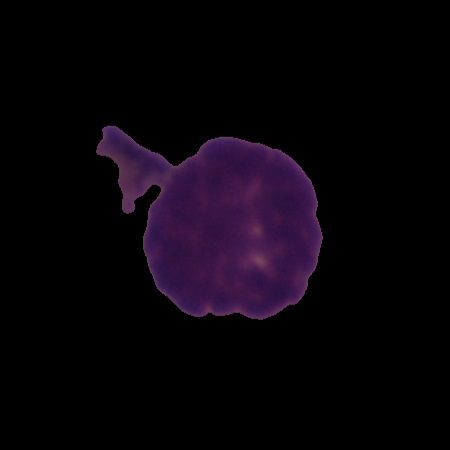
Label: healthy